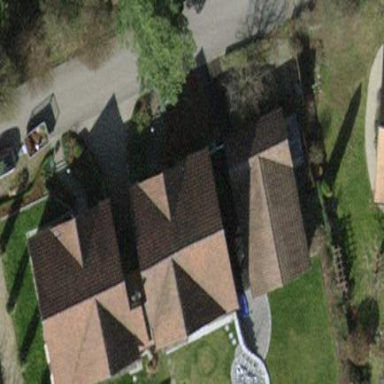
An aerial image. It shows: Semi-detached house with gabled roof.